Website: lowes
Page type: store-pickup
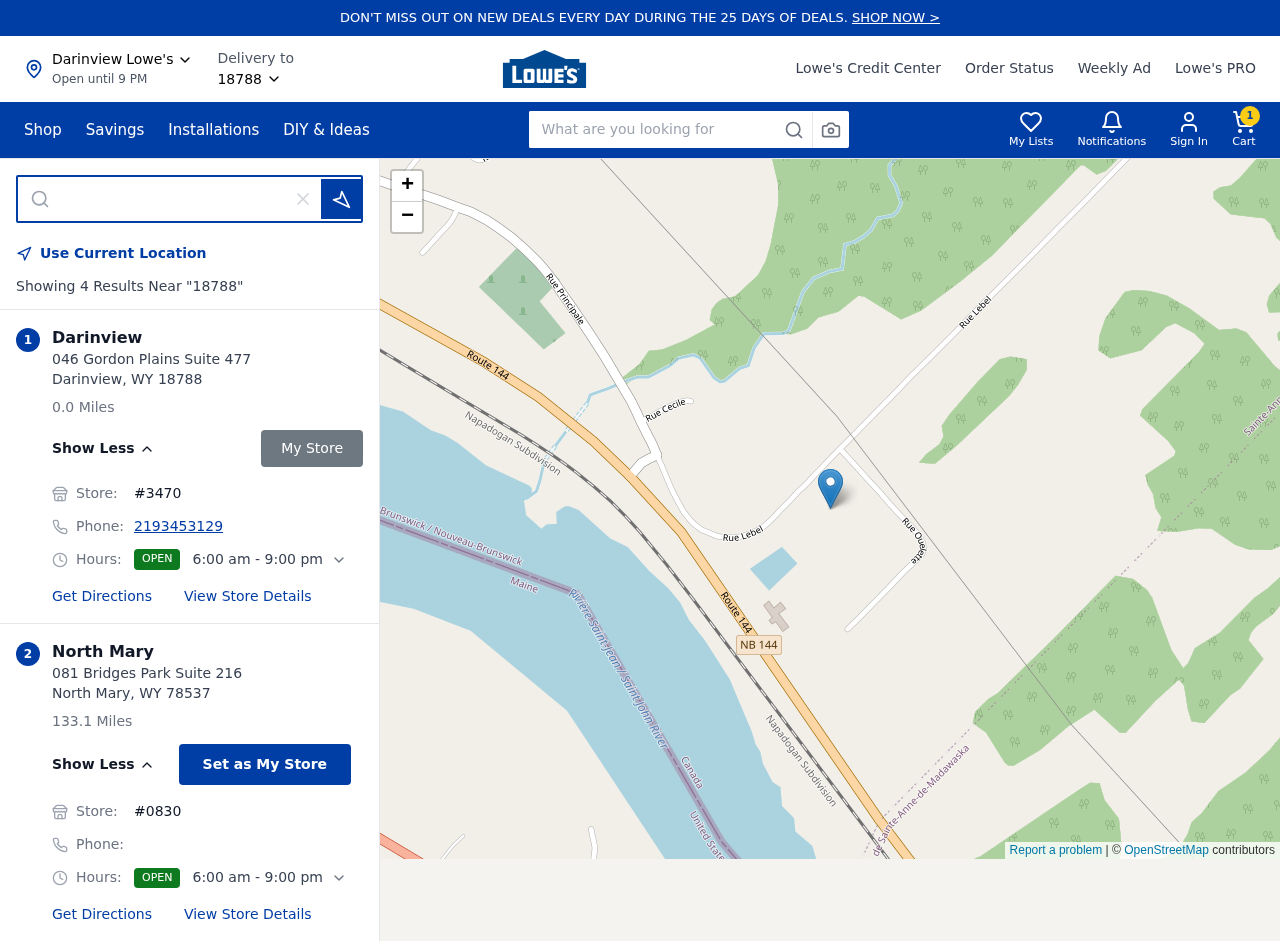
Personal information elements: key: PII_CITY
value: Darinview
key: PII_CITY2
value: North Mary
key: PII_LOCATION1_STREET
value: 046 Gordon Plains Suite 477
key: PII_LOCATION2_POSTCODE
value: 78537
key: PII_LOCATION2_STREET
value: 081 Bridges Park Suite 216
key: PII_PHONE
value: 2193453129
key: PII_POSTCODE
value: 18788
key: PII_STATE_ABBR
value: WY
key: PII_POSTCODE3
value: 18788
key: PII_POSTCODE_FULL
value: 18788
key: PII_POSTCODE_NUMERIC
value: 18788
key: PII_STATE_ABBR2
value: WY
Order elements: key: ORDER_NUM_ITEMS
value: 1
Search elements: key: HEADER_SEARCH
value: What are you looking for
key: SEARCH_STORE_LOCATION
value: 18788